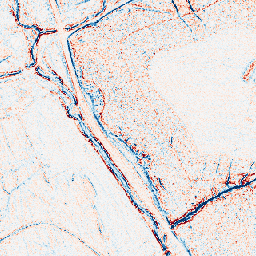
Category: edge_preserving
Decomposition family: bilateral
Decomposition parameters: d: 5
sigma_color: 75
sigma_space: 75
Upsampling method: nearest
Upsampling parameters: scale: 8
Upsampling scale: 8